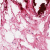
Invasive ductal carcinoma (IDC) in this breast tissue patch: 0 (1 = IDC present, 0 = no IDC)